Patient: sex M, age 46
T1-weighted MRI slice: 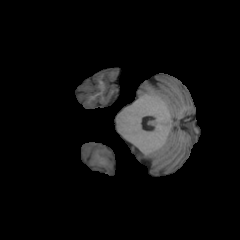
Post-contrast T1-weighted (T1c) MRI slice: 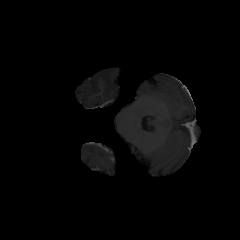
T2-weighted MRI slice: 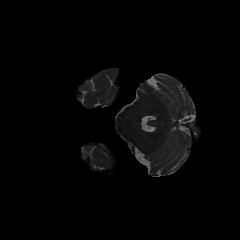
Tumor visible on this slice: no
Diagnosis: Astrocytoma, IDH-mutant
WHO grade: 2